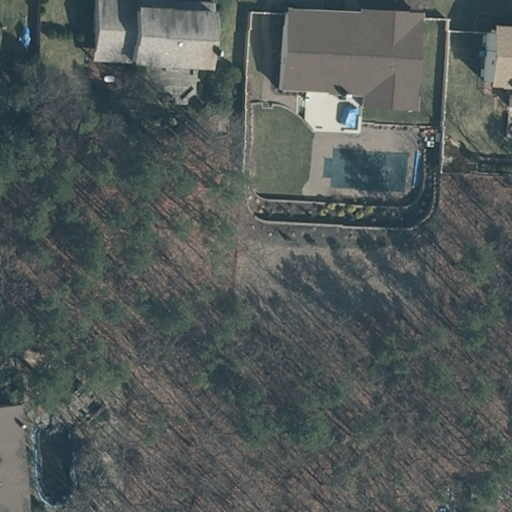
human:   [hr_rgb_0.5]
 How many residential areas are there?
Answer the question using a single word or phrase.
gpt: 1

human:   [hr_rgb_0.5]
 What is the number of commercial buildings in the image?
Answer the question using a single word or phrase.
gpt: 0

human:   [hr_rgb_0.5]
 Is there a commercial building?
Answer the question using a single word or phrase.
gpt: no

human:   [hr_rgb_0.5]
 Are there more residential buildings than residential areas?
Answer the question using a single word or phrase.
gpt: yes

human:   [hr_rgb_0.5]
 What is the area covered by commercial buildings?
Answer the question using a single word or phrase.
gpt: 0m2

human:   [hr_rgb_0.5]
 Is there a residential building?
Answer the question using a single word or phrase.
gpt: yes

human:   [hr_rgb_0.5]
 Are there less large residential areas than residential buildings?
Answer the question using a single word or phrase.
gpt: yes

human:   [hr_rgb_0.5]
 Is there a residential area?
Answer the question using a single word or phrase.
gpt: yes

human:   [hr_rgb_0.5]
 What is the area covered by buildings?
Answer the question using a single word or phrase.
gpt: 1150m2

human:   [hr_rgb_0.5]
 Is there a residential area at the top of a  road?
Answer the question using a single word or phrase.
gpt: no

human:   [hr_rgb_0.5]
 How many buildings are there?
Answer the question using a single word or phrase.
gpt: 5

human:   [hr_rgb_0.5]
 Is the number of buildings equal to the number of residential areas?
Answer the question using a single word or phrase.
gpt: no

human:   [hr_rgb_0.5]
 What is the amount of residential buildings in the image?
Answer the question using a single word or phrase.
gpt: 5

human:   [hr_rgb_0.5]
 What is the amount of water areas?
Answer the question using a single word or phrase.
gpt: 0

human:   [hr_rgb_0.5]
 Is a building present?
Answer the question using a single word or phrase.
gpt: yes

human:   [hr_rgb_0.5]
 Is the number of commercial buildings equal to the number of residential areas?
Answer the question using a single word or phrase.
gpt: no

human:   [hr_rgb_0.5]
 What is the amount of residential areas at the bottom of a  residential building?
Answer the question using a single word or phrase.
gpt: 0

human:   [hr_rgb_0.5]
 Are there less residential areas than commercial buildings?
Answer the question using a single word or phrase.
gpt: no

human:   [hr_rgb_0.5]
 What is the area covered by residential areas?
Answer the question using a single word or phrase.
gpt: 10639m2

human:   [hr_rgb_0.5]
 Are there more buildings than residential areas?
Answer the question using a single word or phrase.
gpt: yes

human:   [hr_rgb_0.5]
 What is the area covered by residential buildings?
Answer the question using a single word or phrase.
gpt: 1150m2

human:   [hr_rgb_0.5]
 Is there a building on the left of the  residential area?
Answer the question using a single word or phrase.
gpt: no

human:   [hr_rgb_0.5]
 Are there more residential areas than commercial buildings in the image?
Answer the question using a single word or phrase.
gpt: yes

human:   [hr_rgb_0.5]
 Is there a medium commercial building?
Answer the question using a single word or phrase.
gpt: no

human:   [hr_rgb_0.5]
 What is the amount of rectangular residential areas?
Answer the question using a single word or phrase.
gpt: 1

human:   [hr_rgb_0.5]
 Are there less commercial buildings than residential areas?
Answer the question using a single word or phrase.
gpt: yes

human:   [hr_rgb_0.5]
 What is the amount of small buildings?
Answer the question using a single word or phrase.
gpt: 3

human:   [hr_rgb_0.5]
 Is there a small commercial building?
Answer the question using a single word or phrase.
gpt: no

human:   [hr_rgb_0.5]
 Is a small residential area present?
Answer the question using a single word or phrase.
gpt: no

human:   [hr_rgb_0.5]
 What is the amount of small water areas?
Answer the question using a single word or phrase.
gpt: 0

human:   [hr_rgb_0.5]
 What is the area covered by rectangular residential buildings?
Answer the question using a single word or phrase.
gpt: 525m2

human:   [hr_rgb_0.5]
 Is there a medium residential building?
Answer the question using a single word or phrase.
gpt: yes

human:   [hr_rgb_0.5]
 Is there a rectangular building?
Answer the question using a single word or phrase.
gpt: yes

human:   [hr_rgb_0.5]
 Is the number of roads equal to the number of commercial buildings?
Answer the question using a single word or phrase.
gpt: yes

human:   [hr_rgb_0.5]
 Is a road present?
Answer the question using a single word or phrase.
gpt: no

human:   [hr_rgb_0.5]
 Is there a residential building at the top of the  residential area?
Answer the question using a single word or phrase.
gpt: no

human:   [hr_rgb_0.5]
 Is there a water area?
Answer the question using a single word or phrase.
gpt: no

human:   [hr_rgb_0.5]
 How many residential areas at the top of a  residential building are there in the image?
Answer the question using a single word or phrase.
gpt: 1

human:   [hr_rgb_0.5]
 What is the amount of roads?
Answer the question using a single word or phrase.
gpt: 0

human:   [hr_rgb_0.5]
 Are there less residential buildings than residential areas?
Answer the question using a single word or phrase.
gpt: no

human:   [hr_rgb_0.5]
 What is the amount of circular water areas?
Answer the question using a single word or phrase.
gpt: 0

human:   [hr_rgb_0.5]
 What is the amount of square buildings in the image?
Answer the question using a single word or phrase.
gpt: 0

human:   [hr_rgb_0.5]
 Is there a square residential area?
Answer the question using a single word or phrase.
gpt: no

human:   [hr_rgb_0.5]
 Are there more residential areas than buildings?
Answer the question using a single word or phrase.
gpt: no

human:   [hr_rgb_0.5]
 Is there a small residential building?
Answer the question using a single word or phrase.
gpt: yes

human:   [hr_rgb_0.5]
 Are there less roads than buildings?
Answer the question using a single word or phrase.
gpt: yes

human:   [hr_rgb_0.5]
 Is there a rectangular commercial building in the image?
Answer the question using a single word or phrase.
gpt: no

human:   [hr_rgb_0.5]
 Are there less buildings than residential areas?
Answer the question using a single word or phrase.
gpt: no

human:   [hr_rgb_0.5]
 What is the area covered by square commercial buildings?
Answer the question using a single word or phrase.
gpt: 0m2

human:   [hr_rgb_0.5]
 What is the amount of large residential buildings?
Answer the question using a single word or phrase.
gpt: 1

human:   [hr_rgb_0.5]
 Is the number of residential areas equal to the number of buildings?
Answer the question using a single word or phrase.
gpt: no

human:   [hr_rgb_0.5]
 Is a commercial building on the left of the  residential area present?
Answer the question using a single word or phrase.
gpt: no

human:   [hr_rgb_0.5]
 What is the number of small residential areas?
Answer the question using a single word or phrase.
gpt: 0

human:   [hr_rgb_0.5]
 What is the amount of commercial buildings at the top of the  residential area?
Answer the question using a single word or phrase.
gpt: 0

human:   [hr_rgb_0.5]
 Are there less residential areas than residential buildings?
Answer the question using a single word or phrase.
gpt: yes

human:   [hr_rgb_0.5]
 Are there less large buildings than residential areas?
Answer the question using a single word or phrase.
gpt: no

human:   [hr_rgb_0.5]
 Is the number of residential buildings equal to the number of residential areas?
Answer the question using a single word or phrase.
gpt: no

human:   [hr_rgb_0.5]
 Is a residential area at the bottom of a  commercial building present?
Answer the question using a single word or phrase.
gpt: no

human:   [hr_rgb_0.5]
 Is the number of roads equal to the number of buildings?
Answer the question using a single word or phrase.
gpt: no

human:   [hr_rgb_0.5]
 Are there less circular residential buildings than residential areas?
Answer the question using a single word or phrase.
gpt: yes

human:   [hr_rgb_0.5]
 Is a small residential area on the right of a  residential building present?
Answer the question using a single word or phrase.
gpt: no

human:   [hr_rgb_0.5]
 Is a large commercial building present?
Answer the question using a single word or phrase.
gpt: no

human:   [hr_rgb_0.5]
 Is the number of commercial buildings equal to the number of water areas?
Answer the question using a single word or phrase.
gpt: yes

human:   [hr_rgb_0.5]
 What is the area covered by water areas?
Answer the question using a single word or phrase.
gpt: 0m2